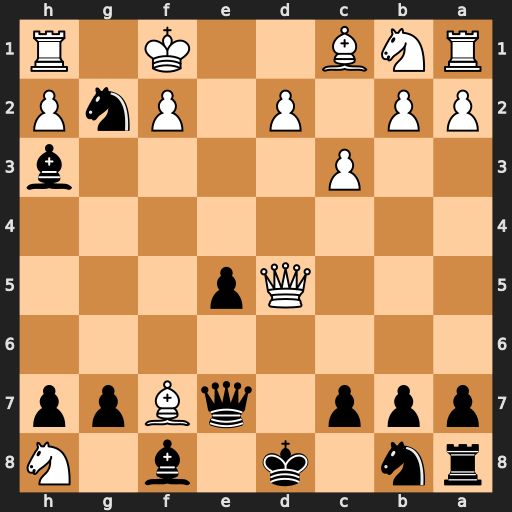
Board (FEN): rn1k1b1N/ppp1qBpp/8/3Qp3/8/2P4b/PP1P1PnP/RNB2K1R
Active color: b
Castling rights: -
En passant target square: -
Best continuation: Nd7 Qf3 Nf4+